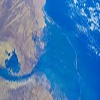
Label: water